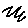
Label: zigzag